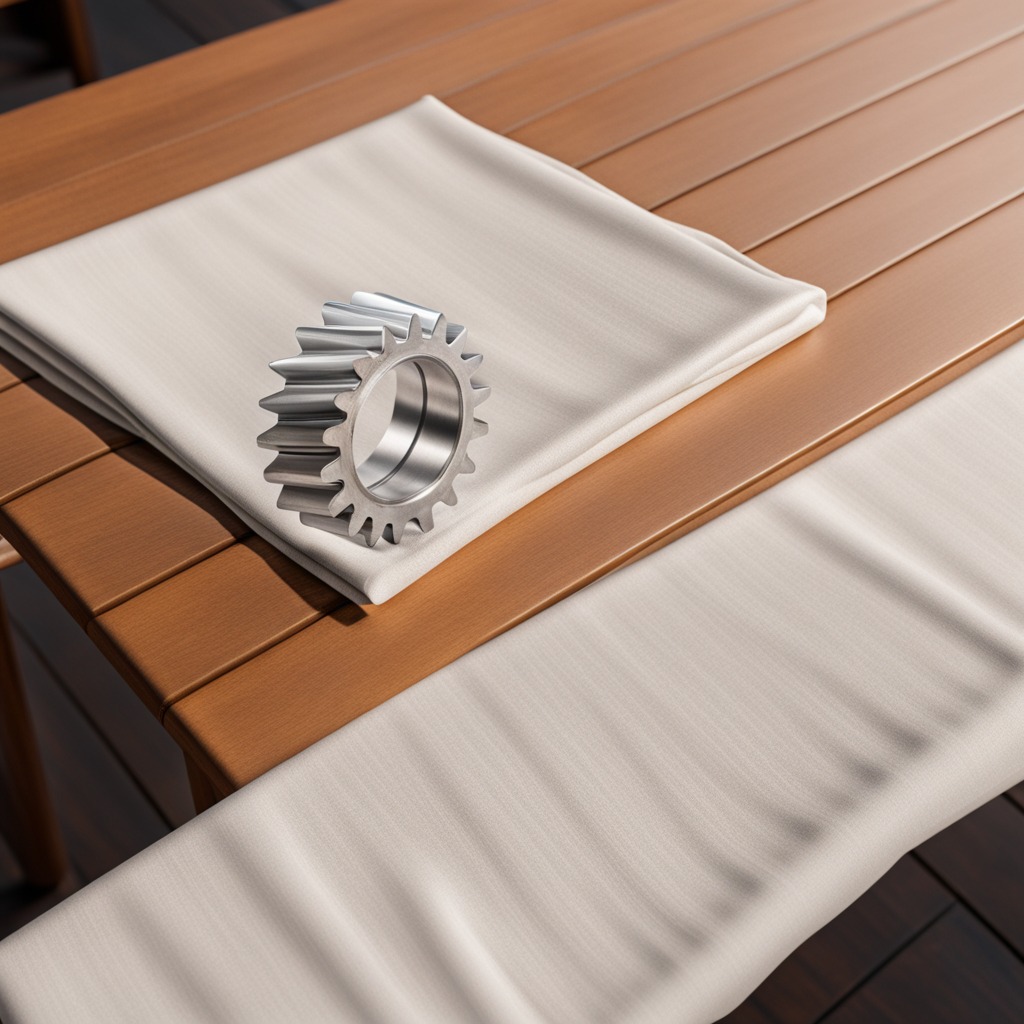
A steel gear with teeth is lying on the wooden table in an outdoor workshop during daytime bright natural light soft shadows worn but beneath the cloth.